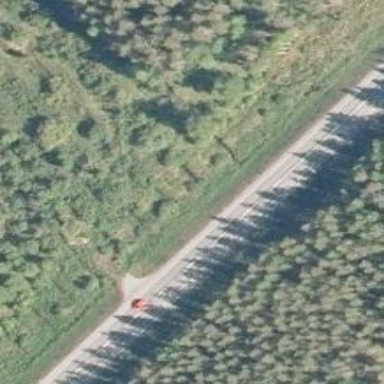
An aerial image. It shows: Asphalt trunk highway.